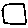
Label: square